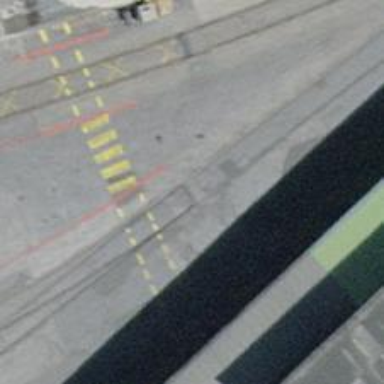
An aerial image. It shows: Railway switch.